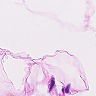
Metastatic tissue present: no